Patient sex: M
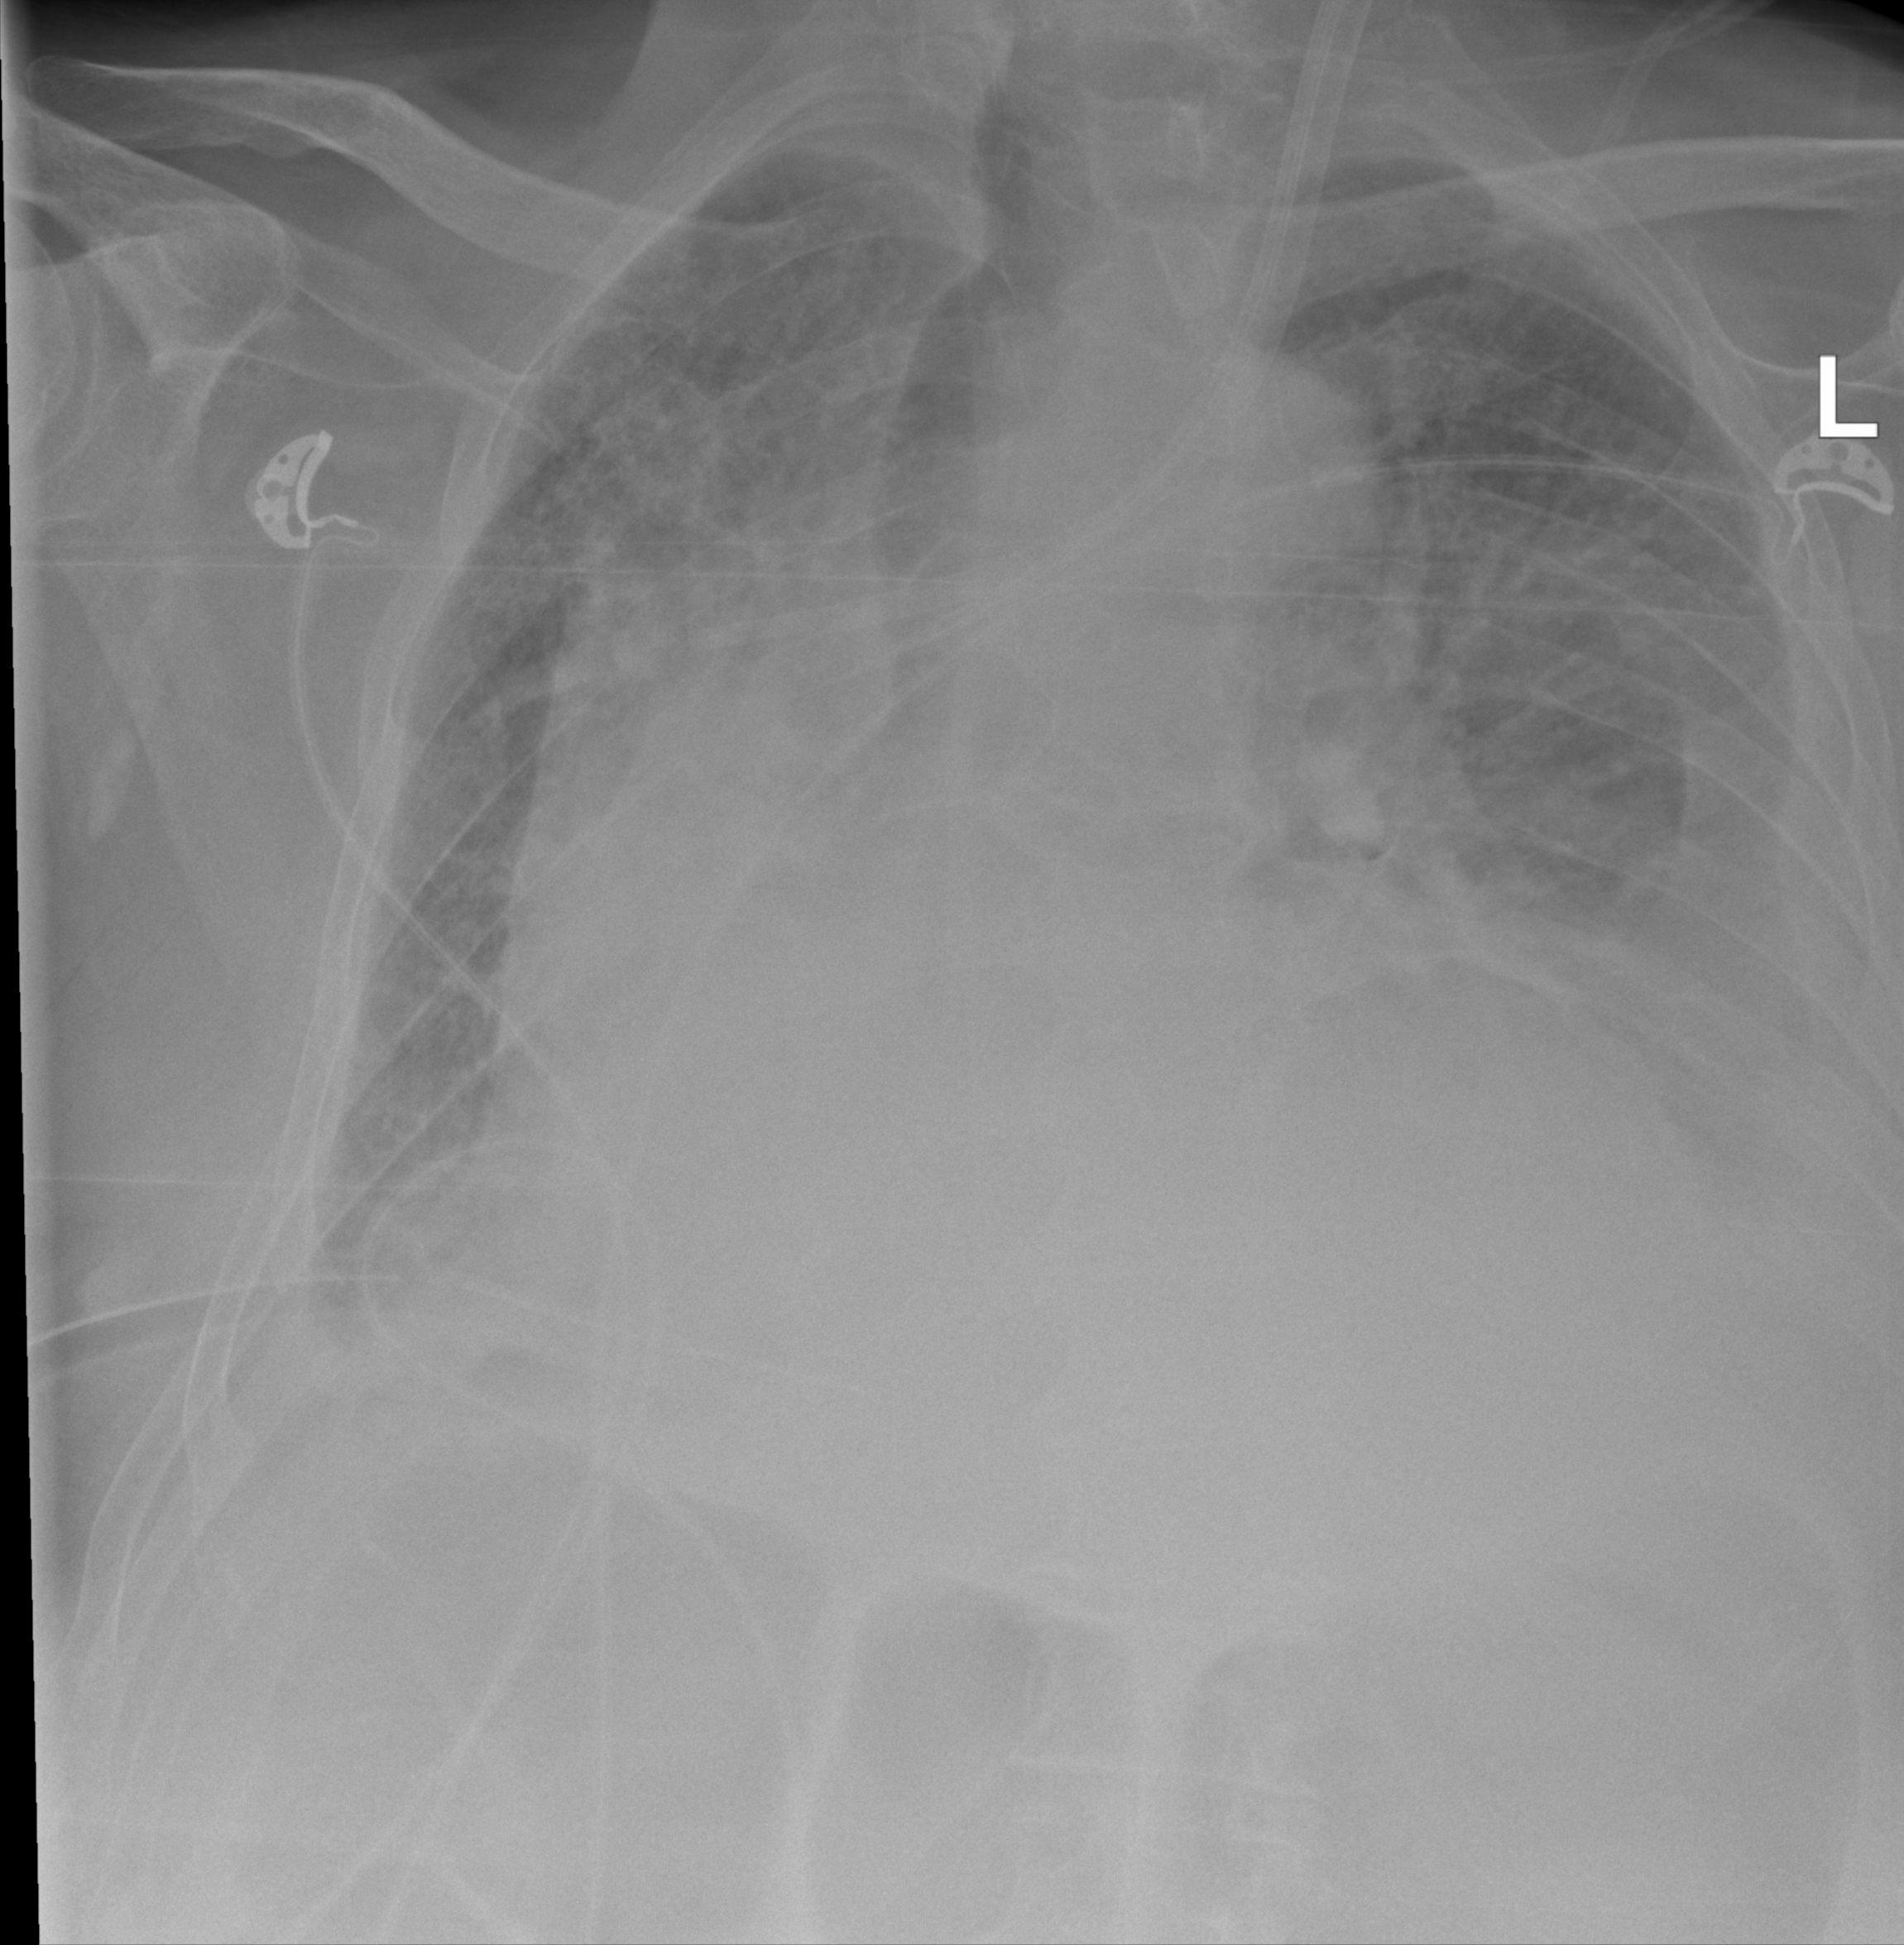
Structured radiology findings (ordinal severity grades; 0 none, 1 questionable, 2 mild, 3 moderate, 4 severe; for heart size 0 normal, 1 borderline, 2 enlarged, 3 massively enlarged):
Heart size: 2
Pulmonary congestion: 2
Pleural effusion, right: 2
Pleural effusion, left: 3
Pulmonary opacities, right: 2
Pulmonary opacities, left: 2
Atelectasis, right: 2
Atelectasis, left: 2